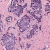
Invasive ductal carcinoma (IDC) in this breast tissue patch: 1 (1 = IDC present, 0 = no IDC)